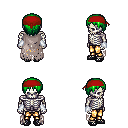
a pixel art fantasy rpg character, male body template, skeleton, gray tattered cape, gold greaves, green plain hairstyle, red bandana, white cloth bracers, ghillies, four views (front, back, left, right), 2x2 character sprite sheet, small pixel art, hard edges, no anti-aliasing